Field crop: maize
Growth stage: 2
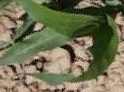
Species: maize